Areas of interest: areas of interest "Car Dealership"
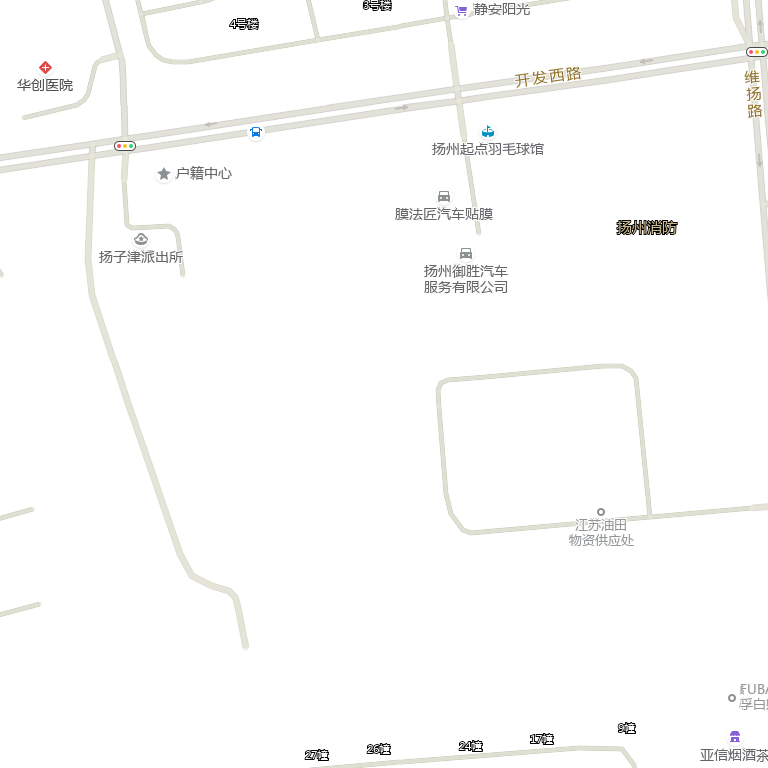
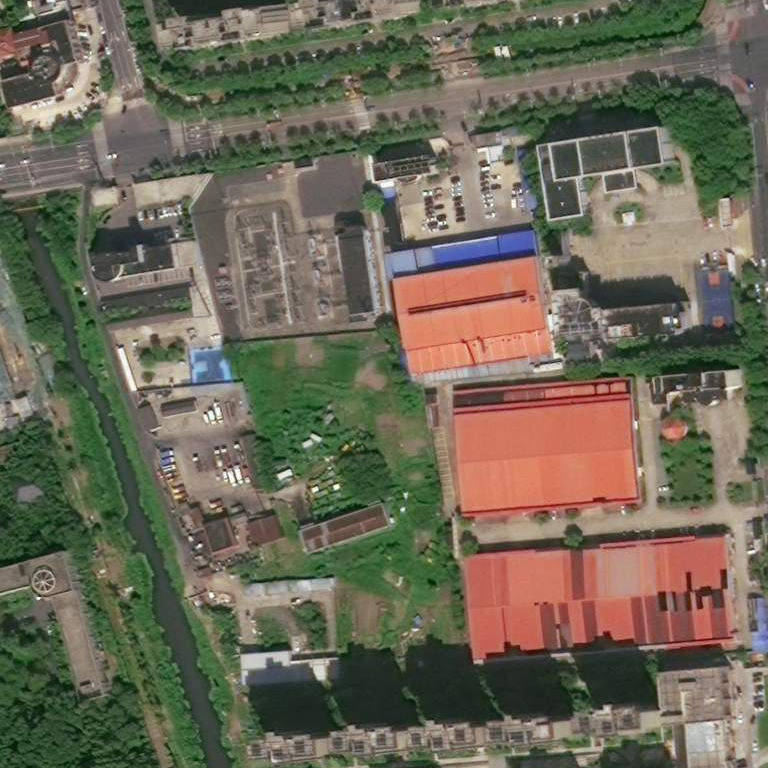